Interaction volume radius: 5 \u00c5
Interaction volume height: 25 \u00c5
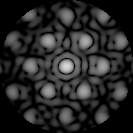
Disorder parameter: 0.2871